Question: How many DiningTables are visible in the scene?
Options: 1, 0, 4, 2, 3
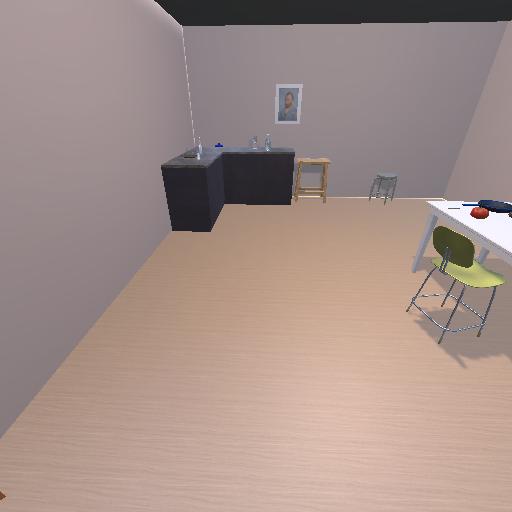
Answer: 1